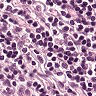
Metastatic tissue present: no